Interaction volume radius: 5 \u00c5
Interaction volume height: 30 \u00c5
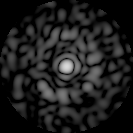
Disorder parameter: 0.8374